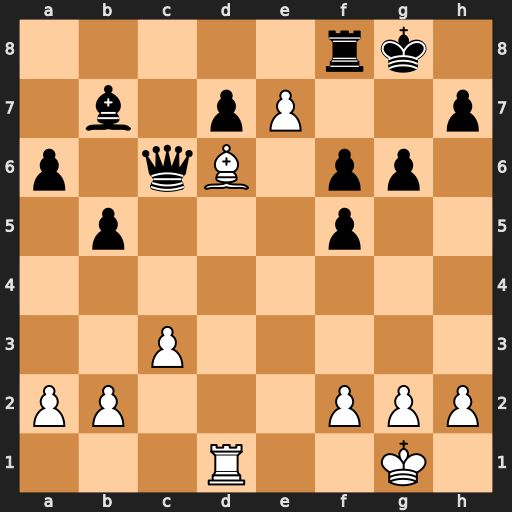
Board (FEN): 5rk1/1b1pP2p/p1qB1pp1/1p3p2/8/2P5/PP3PPP/3R2K1
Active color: w
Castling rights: -
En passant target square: -
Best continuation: exf8=Q#